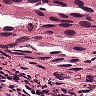
Metastatic tissue present: yes